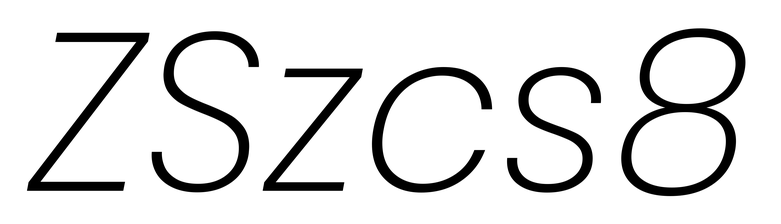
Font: Poppins-ExtraLightItalic